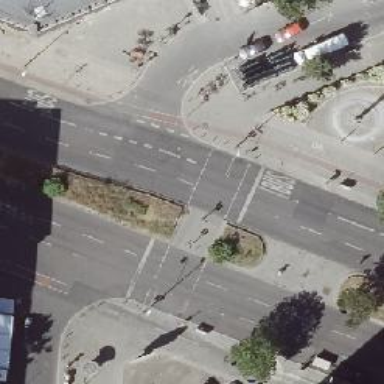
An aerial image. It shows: Road with traffic signals at the crossing.